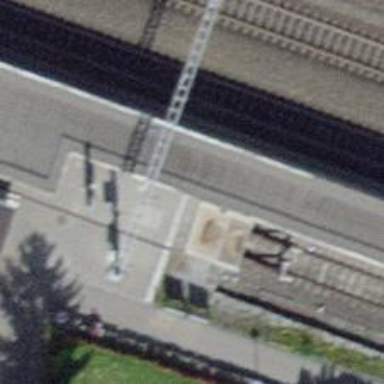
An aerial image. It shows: Platform edge at railway station.